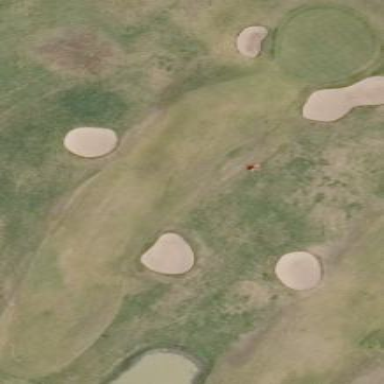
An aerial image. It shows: Grassy area designated as golf fairway.